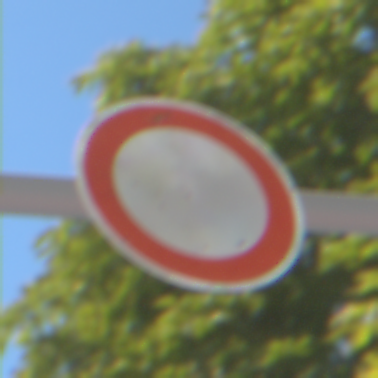
Verkehrszeichen: VerbotFahrzeugeAllerArt
Umgebung: Outdoor, Nature
Tageszeit: MorningAfternoon
Wetter: Clear
Licht: Natural
Jahreszeit: Summer
Kontrast: HighContrast